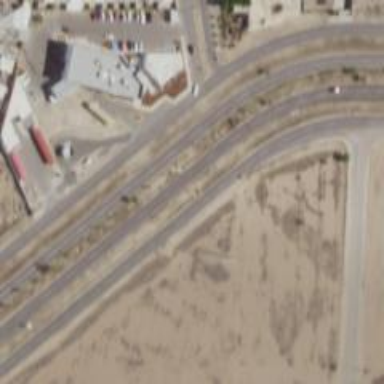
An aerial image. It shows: Trunk link highway.